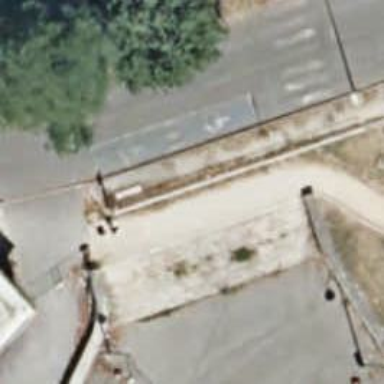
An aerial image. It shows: Steps made of asphalt.